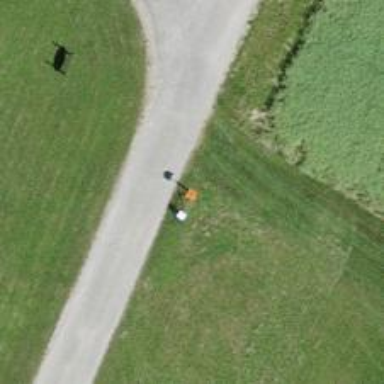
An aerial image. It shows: Aerial marker on pole.